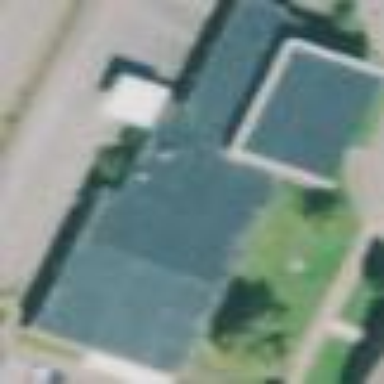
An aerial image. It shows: School building.